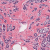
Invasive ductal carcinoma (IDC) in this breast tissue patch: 1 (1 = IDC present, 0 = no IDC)